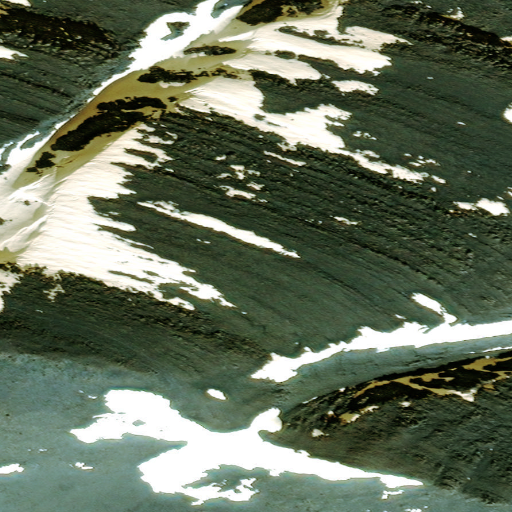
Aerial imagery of mountain in Alaska named Jute Peak containing only unknown